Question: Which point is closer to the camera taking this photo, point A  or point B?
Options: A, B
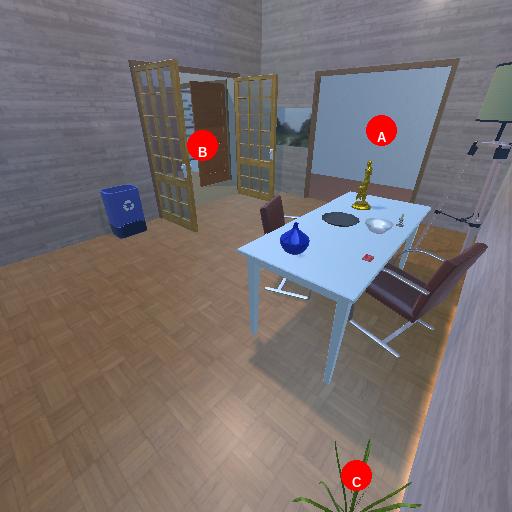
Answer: A